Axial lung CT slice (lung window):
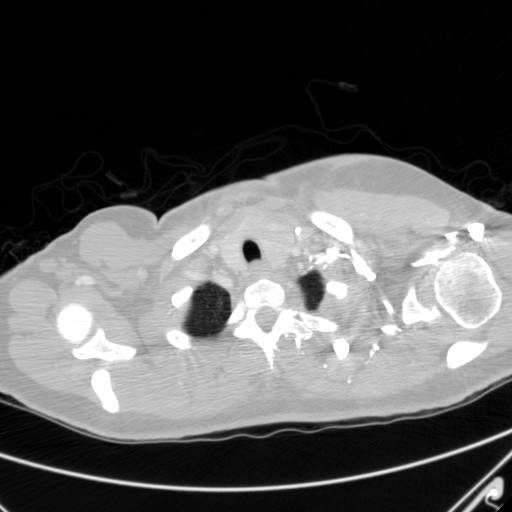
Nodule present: no